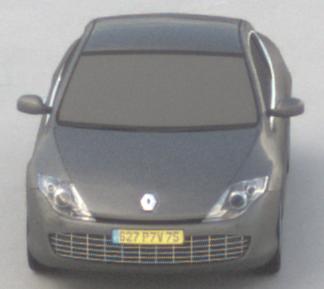
Make: Renault
Model: Laguna Coupé TCe 170
Detailed model: Laguna (III) Coupé
Model produced from: 2010/11
Model produced until: 2011/05
Doors: 2
Color: gray
Road condition: dry road
Daytime: morning or afternoon
Contrast: low contrast